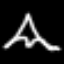
Label: The Eiffel Tower